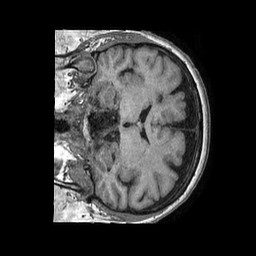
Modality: T1w
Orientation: coronal
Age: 63
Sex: female
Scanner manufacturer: philips
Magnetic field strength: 1.5 T
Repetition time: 0.007672 s
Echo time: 0.003494 s